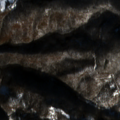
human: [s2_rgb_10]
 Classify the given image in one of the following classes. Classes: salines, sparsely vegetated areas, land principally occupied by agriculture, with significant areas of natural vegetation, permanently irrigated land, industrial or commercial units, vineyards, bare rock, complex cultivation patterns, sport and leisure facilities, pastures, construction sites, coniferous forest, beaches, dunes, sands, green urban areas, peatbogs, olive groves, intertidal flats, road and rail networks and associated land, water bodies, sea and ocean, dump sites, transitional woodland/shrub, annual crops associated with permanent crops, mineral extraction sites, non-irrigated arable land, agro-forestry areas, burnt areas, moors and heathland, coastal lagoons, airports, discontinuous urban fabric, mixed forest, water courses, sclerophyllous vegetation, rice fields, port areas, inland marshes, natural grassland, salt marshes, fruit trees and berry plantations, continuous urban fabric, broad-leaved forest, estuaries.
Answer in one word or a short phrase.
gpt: broad-leaved forest, transitional woodland/shrub